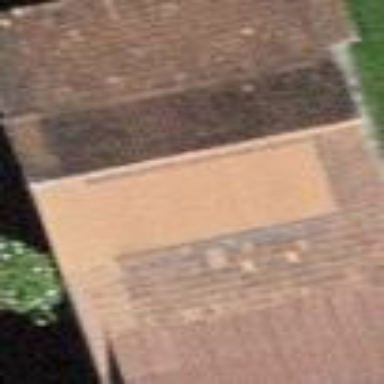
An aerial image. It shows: Rural barn.